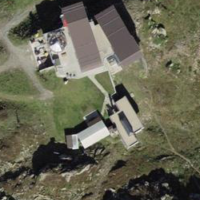
EUNIS habitat code: 31
Species observed at this site:
Marmota marmota
Montifringilla nivalis
Pyrrhocorax graculus